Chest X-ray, AP view. Patient: 34 years old, sex F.
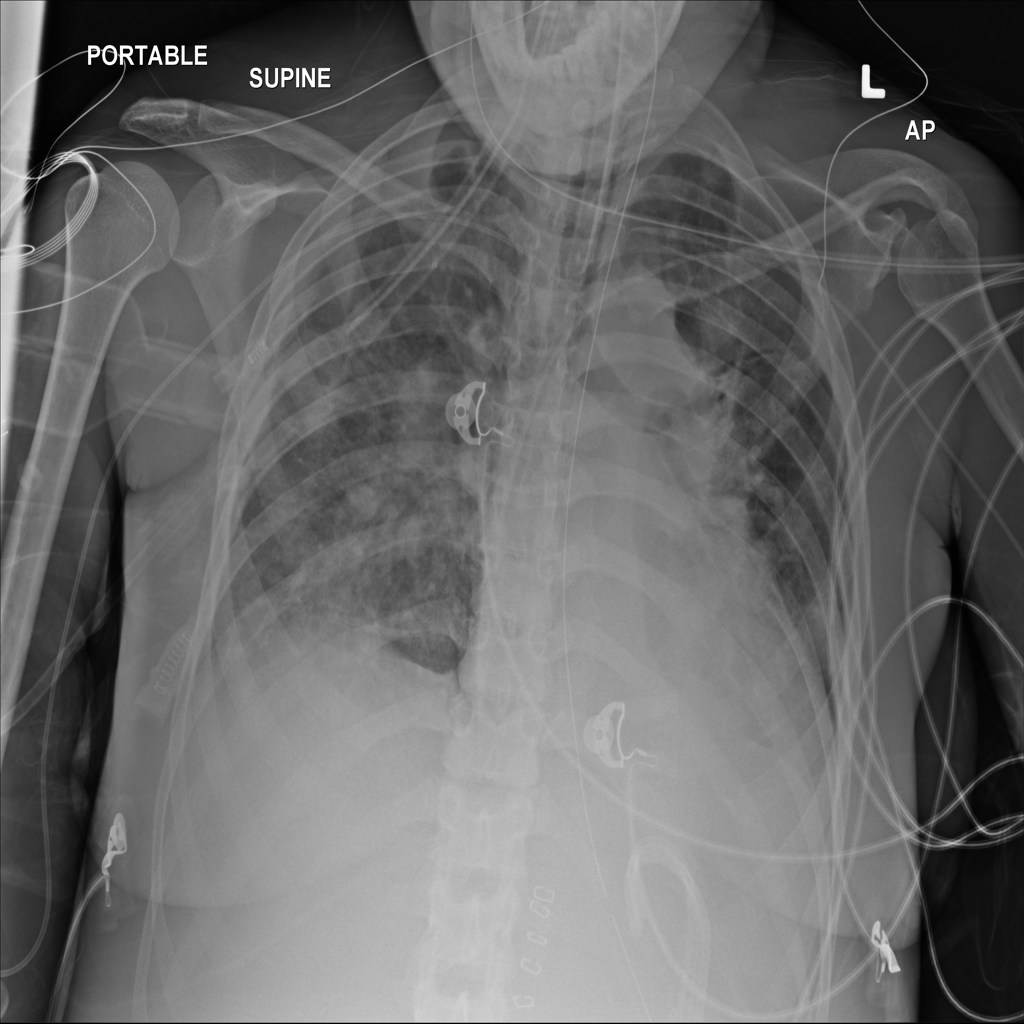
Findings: No Finding